Field crop: tomato
Growth stage: 2
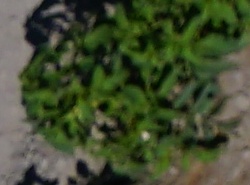
Species: tomato